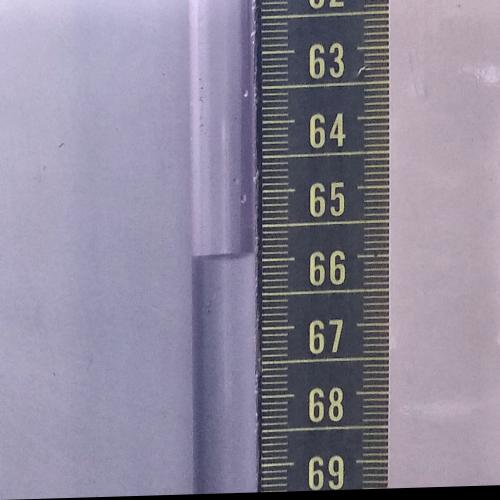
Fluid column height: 65.9 cm